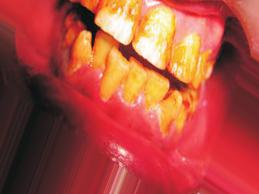
Condition: Tooth Discoloration